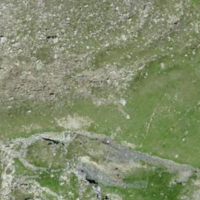
EUNIS habitat code: 26
Species observed at this site:
Geum reptans